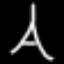
Label: The Eiffel Tower